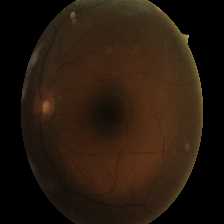
Diabetic retinopathy grade: Moderate